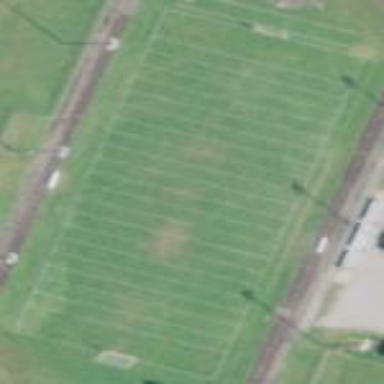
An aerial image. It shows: American football pitch for leisure and sport activities.